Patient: sex M, age 63
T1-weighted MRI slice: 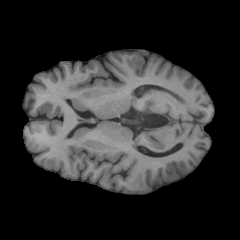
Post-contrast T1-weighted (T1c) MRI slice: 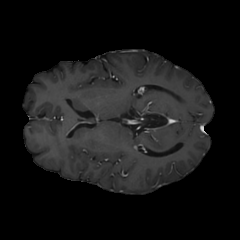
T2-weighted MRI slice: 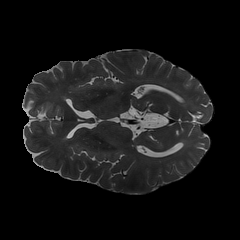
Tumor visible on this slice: no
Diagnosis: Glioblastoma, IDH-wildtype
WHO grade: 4